Interaction volume radius: 5 \u00c5
Interaction volume height: 25 \u00c5
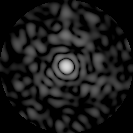
Disorder parameter: 0.7971